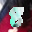
Label: 8